Question: Good morning,
I created an excel with signature lines.

I'm trying to obtain signature lines in a excel document with apache poi library.
XSSFWorkbook w = new XSSFWorkbook(mp.getInputStream());
w.get......?
Any suggestion?
Thanks in advance,
Pablo
I see there is a class called XSSFSignatureLine but i don't see any example to use it.
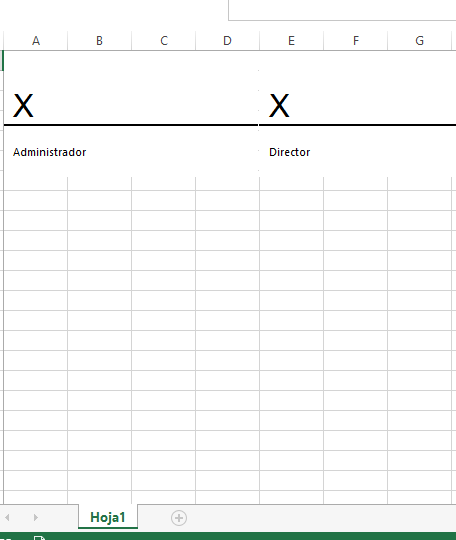
Answer: To get/set a signature line from/into an Excel sheet, 'apache poi' has introduced <URL>' which gets one signature line per sheet. Seems as if 'apache poi'had not expected that there can be multiple signature lines per sheet.
The text data of the signatures are stored in a VML drawing. So if it is only to get the text data out of the signature lines, then one could get the sheet's VML drawing and select the data from that XML. Of course the binary data of the signature lines cannot be got from that XML.
Following code sample shows both nof the methods.
'''
import org.apache.poi.ss.usermodel.*;
import org.apache.poi.xssf.usermodel.*;
import java.io.FileInputStream;
class ExcelGetSignatureLines {
static void getSignatureLines(XSSFSheet sheet) throws Exception {
XSSFSignatureLine signatureLine = new XSSFSignatureLine();
signatureLine.parse(sheet);
System.out.println("Found XSSFSignatureLine:");
System.out.println(signatureLine.getSuggestedSigner());
System.out.println(signatureLine.getSuggestedSigner2());
System.out.println(signatureLine.getSuggestedSignerEmail());
}
static void getSignatureLinesFromVMLDrawing(XSSFSheet sheet) throws Exception {
XSSFVMLDrawing vmlDrawing = sheet.getVMLDrawing(false);
if (vmlDrawing != null) {
org.apache.poi.schemas.vmldrawing.XmlDocument vmlDrawingDocument = vmlDrawing.getDocument();
String declareNameSpaces = "declare namespace v='urn:schemas-microsoft-com:vml'; "
+ "declare namespace o='urn:schemas-microsoft-com:office:office' ";
org.apache.xmlbeans.XmlObject[] selectedObjects = vmlDrawingDocument.selectPath(
declareNameSpaces
+ ".//v:shape//o:signatureline");
for (org.apache.xmlbeans.XmlObject object : selectedObjects) {
if (object instanceof com.microsoft.schemas.office.office.CTSignatureLine) {
com.microsoft.schemas.office.office.CTSignatureLine ctSignatureLine = (com.microsoft.schemas.office.office.CTSignatureLine)object;
System.out.println("Found CTSignatureLine:");
System.out.println(ctSignatureLine.getSuggestedsigner());
System.out.println(ctSignatureLine.getSuggestedsigner2());
System.out.println(ctSignatureLine.getSuggestedsigneremail());
}
}
}
}
public static void main(String[] args) throws Exception {
Workbook workbook = WorkbookFactory.create(new FileInputStream("./WorkbookHavingSignatureLines.xlsx"));
for (Sheet sheet : workbook ) {
if (sheet instanceof XSSFSheet) {
System.out.println("Sheet " + sheet.getSheetName());
getSignatureLines((XSSFSheet)sheet);
getSignatureLinesFromVMLDrawing((XSSFSheet)sheet);
}
}
workbook.close();
}
}
'''